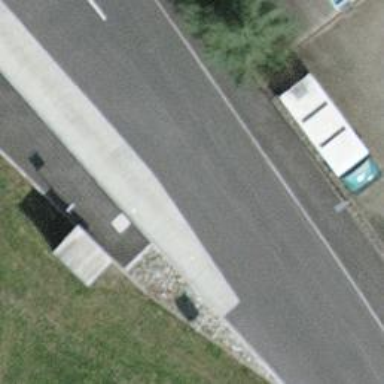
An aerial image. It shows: Platform for public transport with shelter.